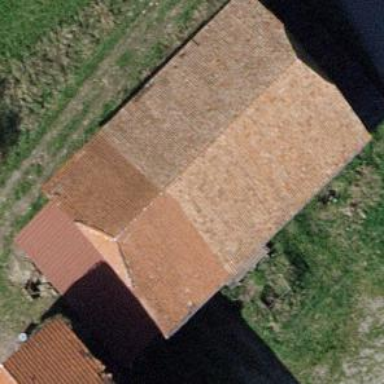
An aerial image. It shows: Barn.